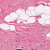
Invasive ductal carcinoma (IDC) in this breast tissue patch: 0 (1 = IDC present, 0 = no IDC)